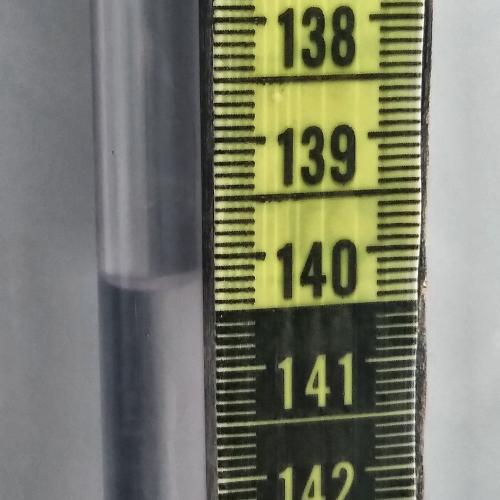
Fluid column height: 140.2 cm